Field crop: maize
Growth stage: 2
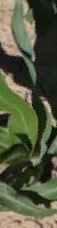
Species: maize